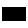
Label: star